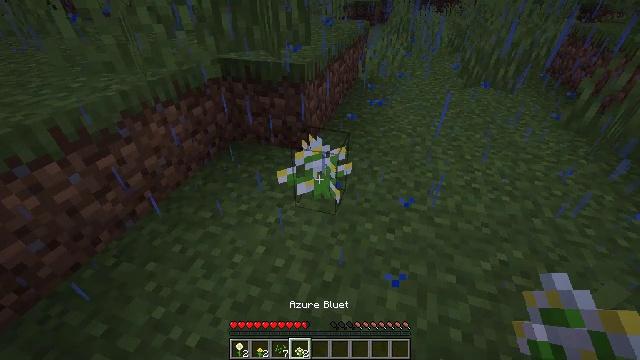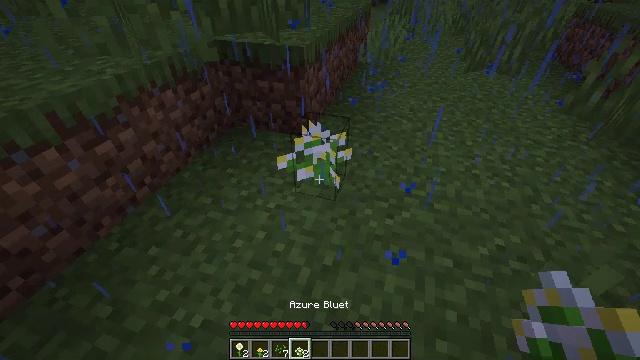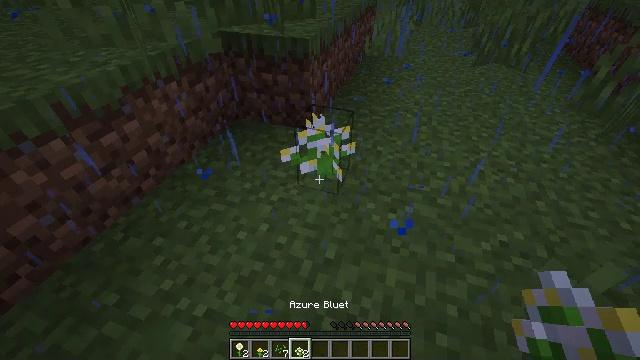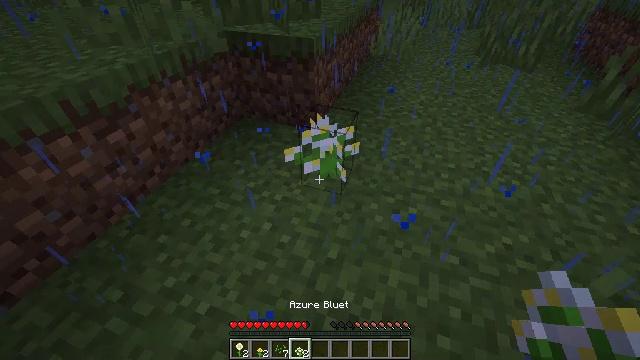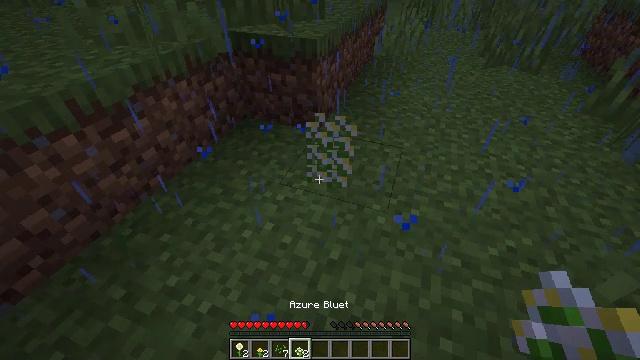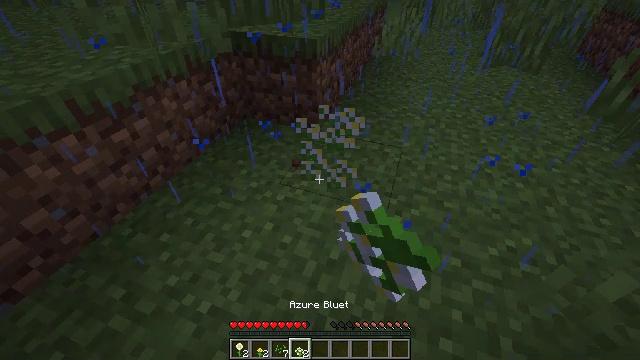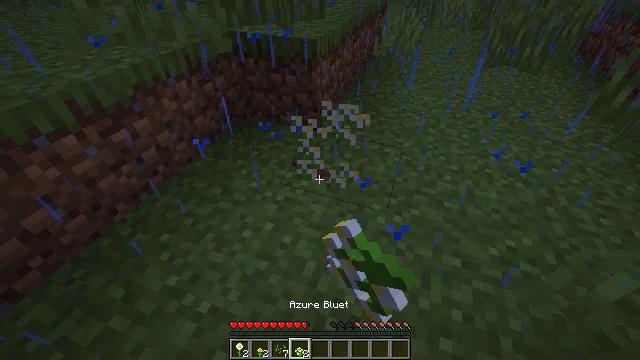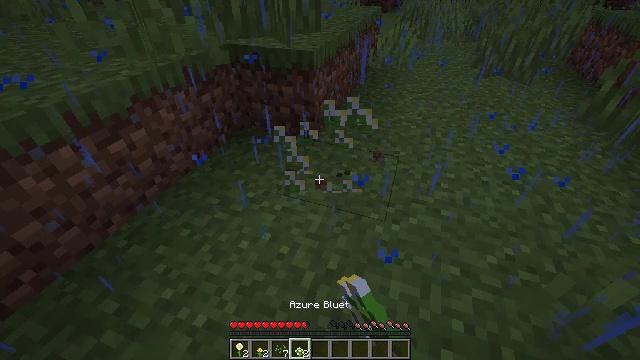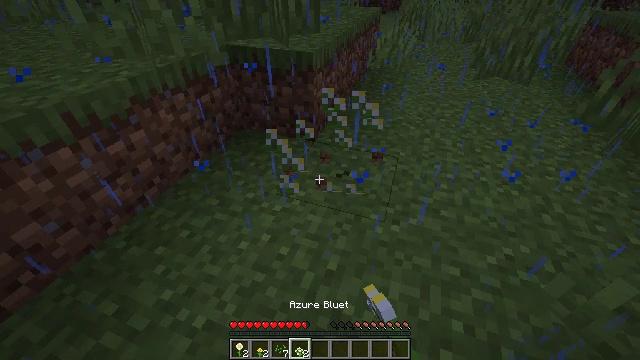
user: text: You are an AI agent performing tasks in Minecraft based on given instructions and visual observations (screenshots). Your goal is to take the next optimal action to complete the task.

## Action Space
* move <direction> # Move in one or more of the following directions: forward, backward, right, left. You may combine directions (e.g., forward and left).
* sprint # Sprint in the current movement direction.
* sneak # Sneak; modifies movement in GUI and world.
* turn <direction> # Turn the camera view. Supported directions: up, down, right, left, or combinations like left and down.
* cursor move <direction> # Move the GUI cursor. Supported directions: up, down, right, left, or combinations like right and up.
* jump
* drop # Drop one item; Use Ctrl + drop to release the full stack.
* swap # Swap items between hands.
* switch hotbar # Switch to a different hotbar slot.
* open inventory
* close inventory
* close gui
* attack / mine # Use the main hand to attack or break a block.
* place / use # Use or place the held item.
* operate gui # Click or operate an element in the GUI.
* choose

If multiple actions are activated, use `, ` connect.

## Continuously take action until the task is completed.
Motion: motion action
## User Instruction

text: Harvest the azure bluet plant.
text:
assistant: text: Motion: turn down
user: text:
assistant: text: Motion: turn left and down
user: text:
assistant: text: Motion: turn left
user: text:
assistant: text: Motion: attack / mine
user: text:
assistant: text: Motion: attack / mine
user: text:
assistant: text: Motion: attack / mine
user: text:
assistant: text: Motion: turn up, attack / mine
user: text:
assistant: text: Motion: attack / mine
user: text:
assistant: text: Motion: attack / mine